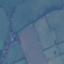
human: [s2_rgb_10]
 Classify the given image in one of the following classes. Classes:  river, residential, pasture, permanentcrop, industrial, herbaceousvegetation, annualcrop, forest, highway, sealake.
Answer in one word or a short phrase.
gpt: Pasture